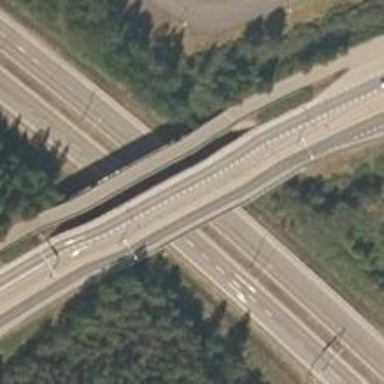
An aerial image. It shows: Man-made bridge.